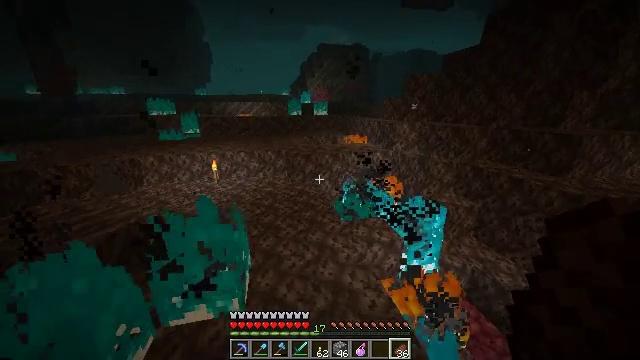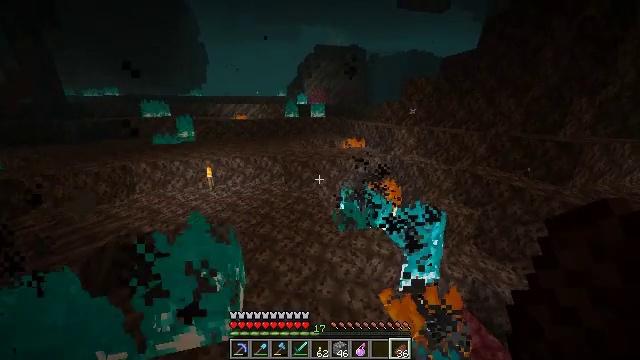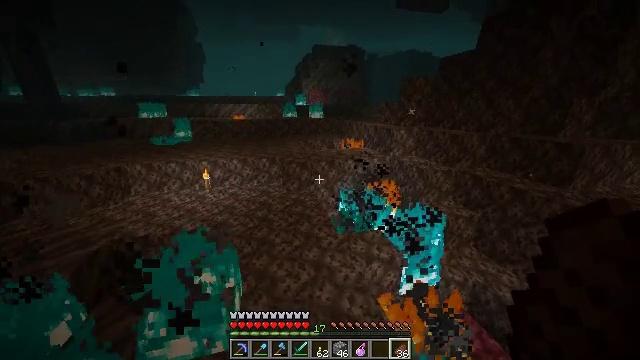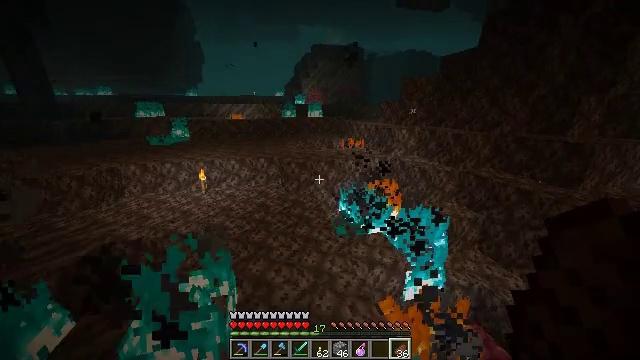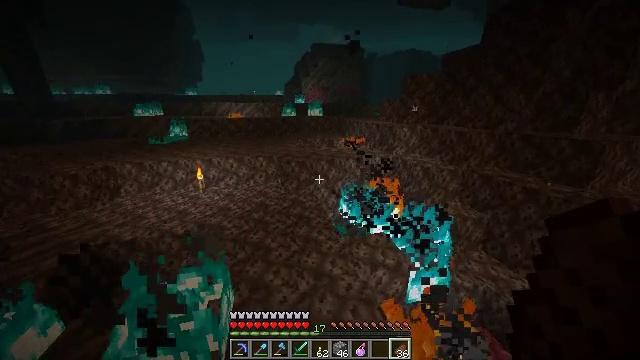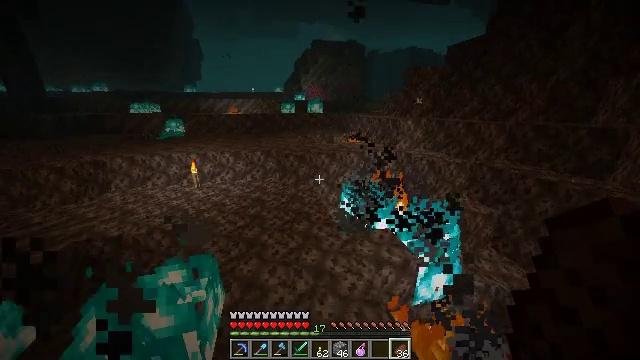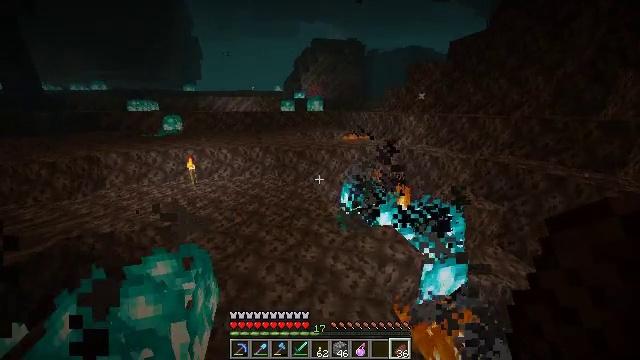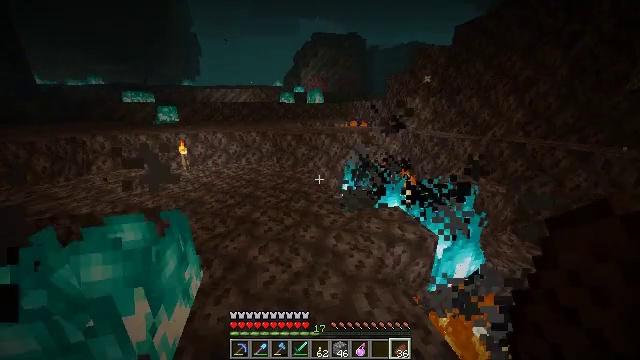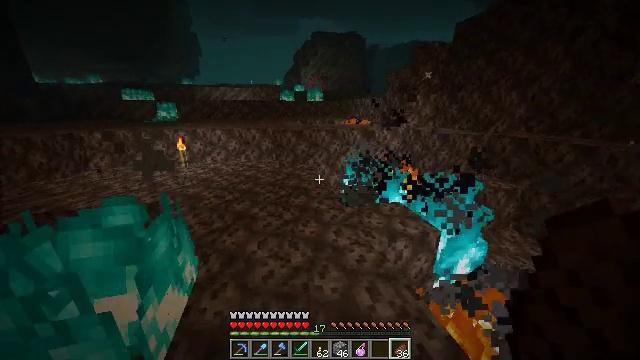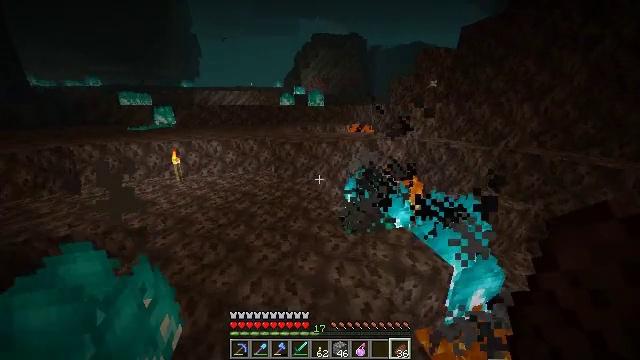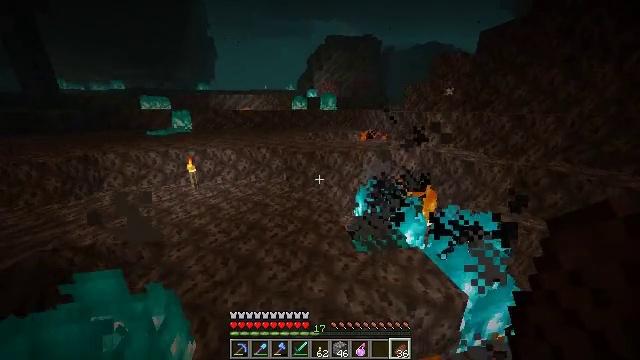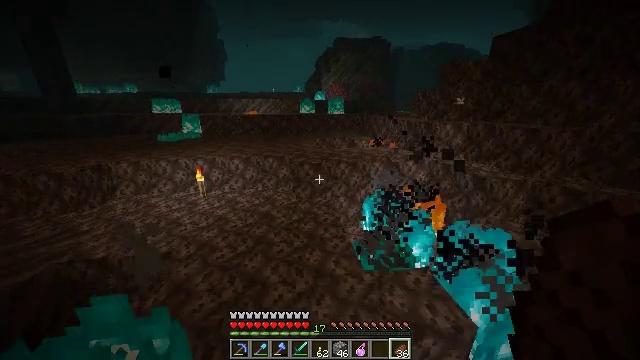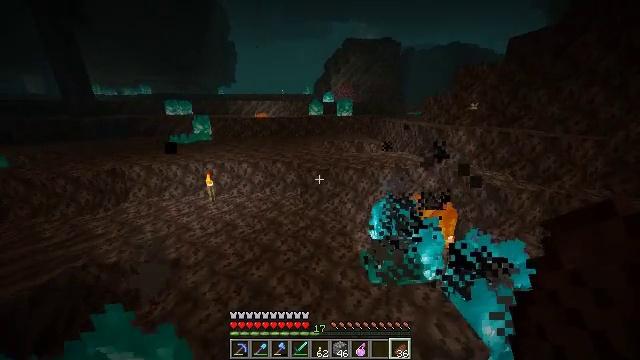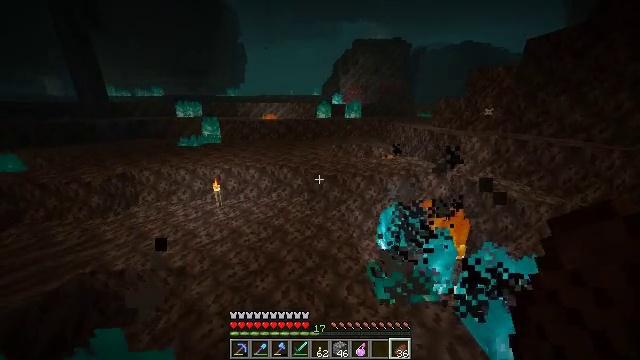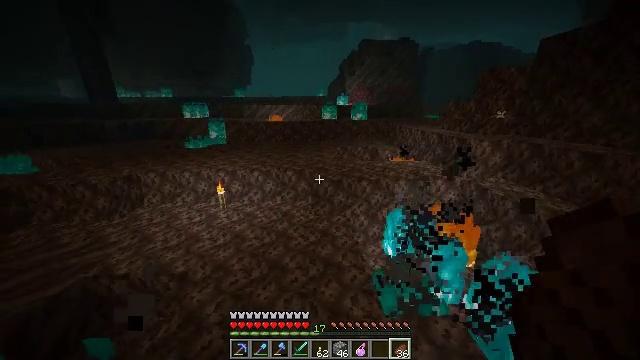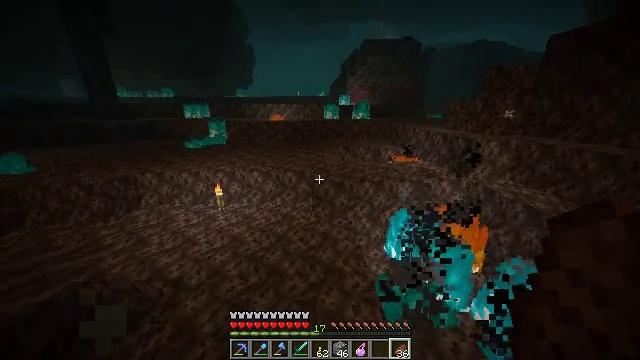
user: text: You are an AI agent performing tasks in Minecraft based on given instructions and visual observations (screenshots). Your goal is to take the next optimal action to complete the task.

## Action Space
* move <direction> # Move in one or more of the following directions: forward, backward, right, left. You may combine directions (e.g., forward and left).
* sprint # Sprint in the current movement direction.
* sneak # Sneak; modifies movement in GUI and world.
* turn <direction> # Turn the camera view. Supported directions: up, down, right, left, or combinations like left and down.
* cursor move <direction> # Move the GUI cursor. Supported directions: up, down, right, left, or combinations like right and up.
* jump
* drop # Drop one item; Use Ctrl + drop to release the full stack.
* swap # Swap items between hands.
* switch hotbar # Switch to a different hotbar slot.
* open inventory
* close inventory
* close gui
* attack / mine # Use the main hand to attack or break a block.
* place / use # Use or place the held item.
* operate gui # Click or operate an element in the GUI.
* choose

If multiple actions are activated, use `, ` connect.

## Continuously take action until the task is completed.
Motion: motion action
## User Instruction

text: Clear the area by removing soul fire.
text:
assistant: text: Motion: move forward, sprint, jump
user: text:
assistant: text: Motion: move forward, sprint, jump
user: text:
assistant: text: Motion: move forward, sprint, jump
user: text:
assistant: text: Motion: move forward, sprint, jump
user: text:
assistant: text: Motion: move forward, sprint, jump
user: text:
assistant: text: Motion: move forward, sprint, jump
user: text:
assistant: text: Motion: move forward, sprint, jump
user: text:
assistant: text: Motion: move forward, sprint, jump
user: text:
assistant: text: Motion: move forward, sprint, jump
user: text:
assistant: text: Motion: move forward, sprint, turn left, jump
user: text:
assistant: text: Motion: move forward, sprint, turn left, jump
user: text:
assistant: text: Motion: move forward, sprint, turn left, jump
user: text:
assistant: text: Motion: move forward, sprint, turn left, jump
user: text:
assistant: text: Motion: move forward, sprint, turn left, jump
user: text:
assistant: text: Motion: move forward, sprint, jump
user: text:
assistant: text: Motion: move forward, sprint, jump
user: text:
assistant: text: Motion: move forward, sprint, jump
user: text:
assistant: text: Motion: move forward, sprint, jump
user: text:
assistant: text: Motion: move forward, sprint, jump
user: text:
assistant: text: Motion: move forward, sprint, turn left, jump
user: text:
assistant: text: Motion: move forward, sprint, jump
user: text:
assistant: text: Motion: move forward, sprint, turn left, jump
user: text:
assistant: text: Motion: move forward, sprint, turn left, jump
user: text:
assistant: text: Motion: move forward, sprint, turn left, jump
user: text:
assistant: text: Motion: move forward, sprint, turn left, jump
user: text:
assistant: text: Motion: move forward, sprint, jump
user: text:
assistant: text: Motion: move forward, sprint, jump
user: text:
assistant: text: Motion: move forward, sprint, jump
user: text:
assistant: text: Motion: move forward, sprint, jump
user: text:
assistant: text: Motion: move forward, sprint, jump